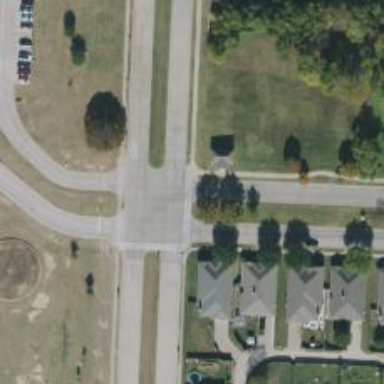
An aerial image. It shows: Footway crossing.